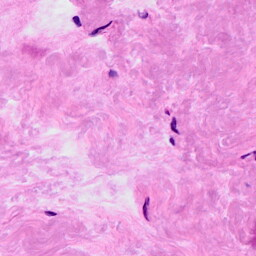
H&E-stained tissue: Breast